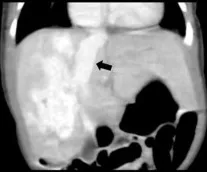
Enhanced CT scan of the liver in case 1. (A,B) CT images of the infant at 8 days old reveal a large arteriovenous fistula in the right hepatic lobe. The black arrow indicates the dilated hepatic vein.
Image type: radiology (ct)